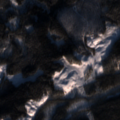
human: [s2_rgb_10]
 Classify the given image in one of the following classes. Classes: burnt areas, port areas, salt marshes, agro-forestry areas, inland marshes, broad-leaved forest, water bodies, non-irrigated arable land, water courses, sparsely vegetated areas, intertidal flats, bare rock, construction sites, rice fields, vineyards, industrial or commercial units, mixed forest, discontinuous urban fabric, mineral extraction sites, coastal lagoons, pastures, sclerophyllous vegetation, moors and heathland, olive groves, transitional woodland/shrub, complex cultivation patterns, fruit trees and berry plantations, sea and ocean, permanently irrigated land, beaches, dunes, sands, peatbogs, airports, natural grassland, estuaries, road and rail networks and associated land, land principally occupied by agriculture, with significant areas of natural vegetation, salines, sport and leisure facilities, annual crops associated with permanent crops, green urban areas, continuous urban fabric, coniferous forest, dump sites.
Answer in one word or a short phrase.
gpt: coniferous forest, mixed forest, transitional woodland/shrub